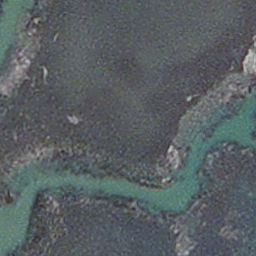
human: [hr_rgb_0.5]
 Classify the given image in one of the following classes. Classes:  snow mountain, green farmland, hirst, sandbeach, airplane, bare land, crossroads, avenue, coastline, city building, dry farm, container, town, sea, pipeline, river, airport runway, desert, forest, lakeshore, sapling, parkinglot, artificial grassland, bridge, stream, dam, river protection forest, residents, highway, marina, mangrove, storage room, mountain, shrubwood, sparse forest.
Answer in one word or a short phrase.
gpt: stream